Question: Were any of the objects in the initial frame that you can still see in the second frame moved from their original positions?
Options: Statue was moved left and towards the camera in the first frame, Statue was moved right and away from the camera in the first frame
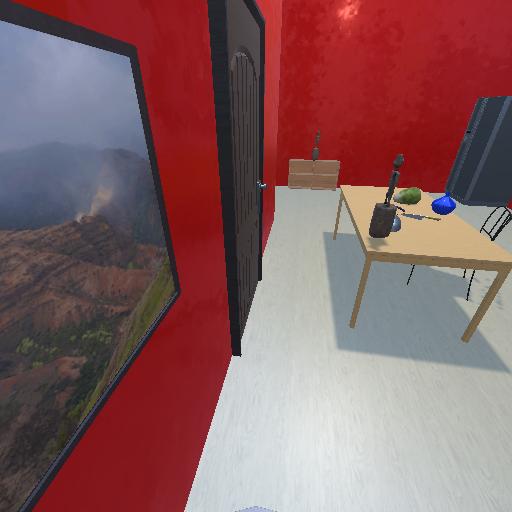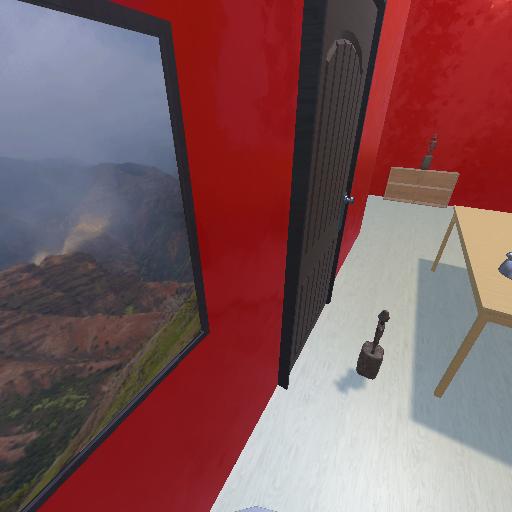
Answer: Statue was moved left and towards the camera in the first frame